Question: I'm trying to modify my bitmap to change their pixels to a random color. This is the way I do it (I'm using the library):
'''
private var _v:Point = new Point;
private var _speed:Point = new Point(200, 200);
private var _bmpData:BitmapData = new BitmapData(24, 24, false, 0x000000)
private var _bmpImage:Image = new Image(_bmpData);
public function Player(p:Point)
{
graphic = _bmpImage;
x = p.x;
y = p.y;
}
override public function update():void
{
updateMovement();
updateCollision();
super.update();
}
override public function render():void
{
_bmpData.lock();
for (var j:int = 0; j < _bmpData.height; j++) {
for (var i:int = 0; i < _bmpData.width; i++) {
_bmpData.setPixel(i, j, FP.rand(0xffffff));
}
}
_bmpData.unlock();
graphic = new Image(_bmpData);
super.render();
}
'''
So ok, the function that does this is render(), but in the line
'''
graphic = new Image(_bmpData);
'''
I get new memory for graphic, and this translate into a memory leak in the game. Here is an image of this:

And as you can see, the MEM: part is constantly increasing :/
Anyone knows another way to do this?
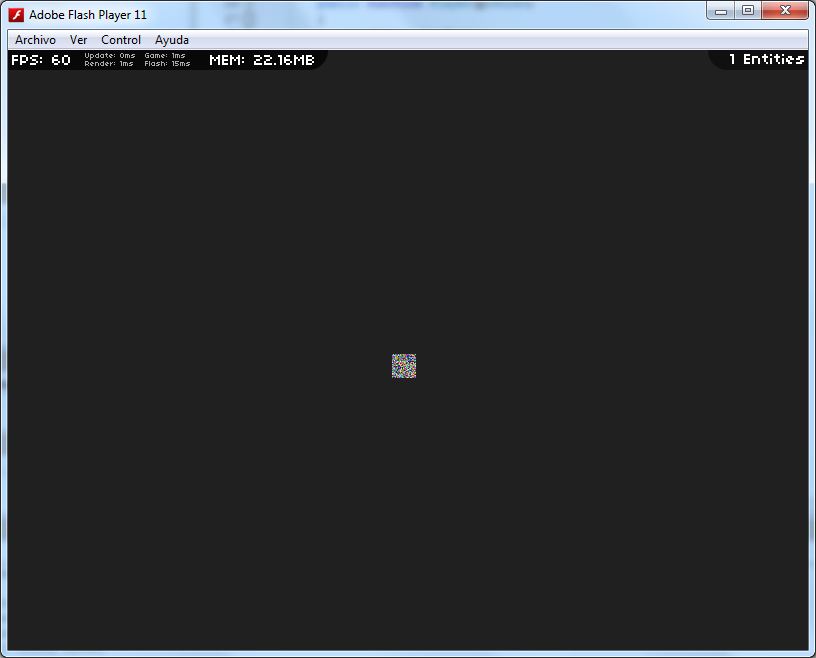
Answer: At the end I only had to replace
'graphic = new Image(_bmpData);'
for
'_bmpImage.updateBuffer();' and now it works fine :)
<URL>
Cheers!